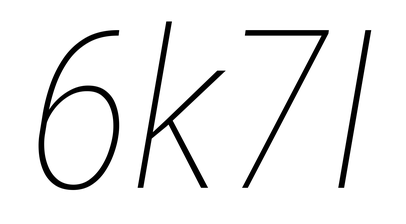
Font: Roboto-Italic_Condensed_Thin_Italic